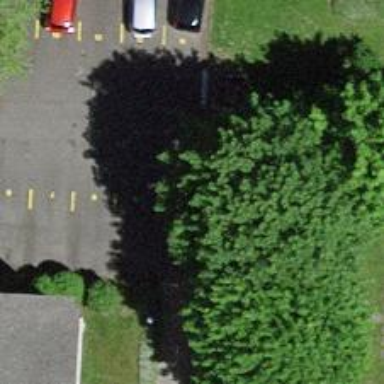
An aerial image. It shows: Footway.